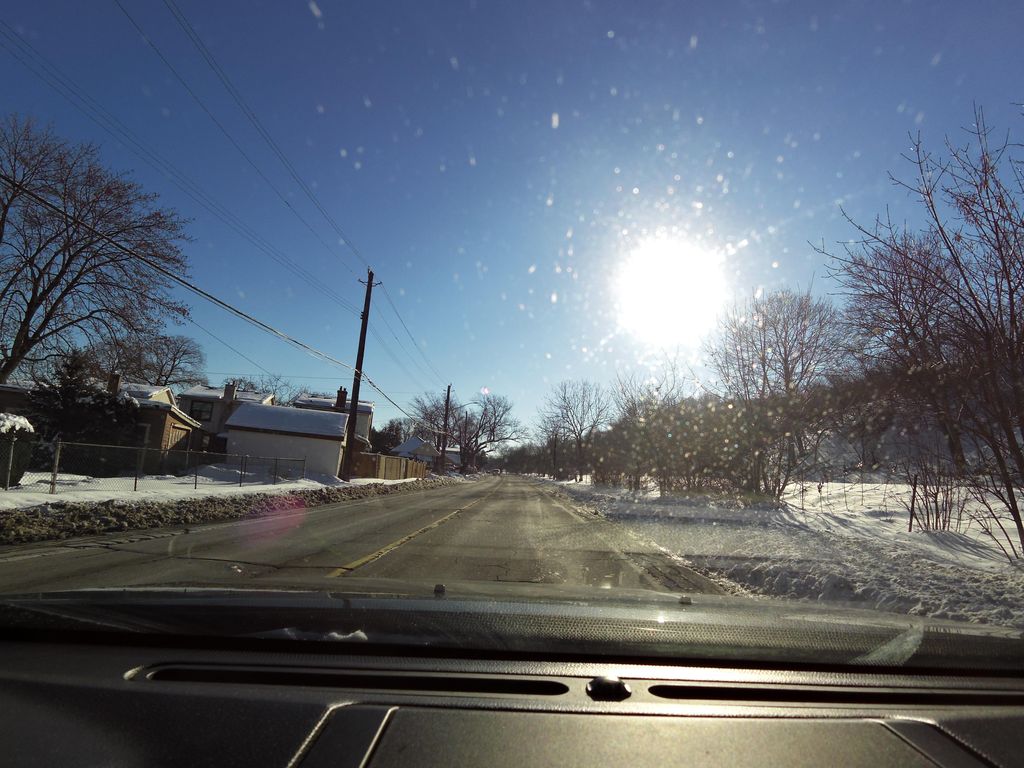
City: hamilton